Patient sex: M
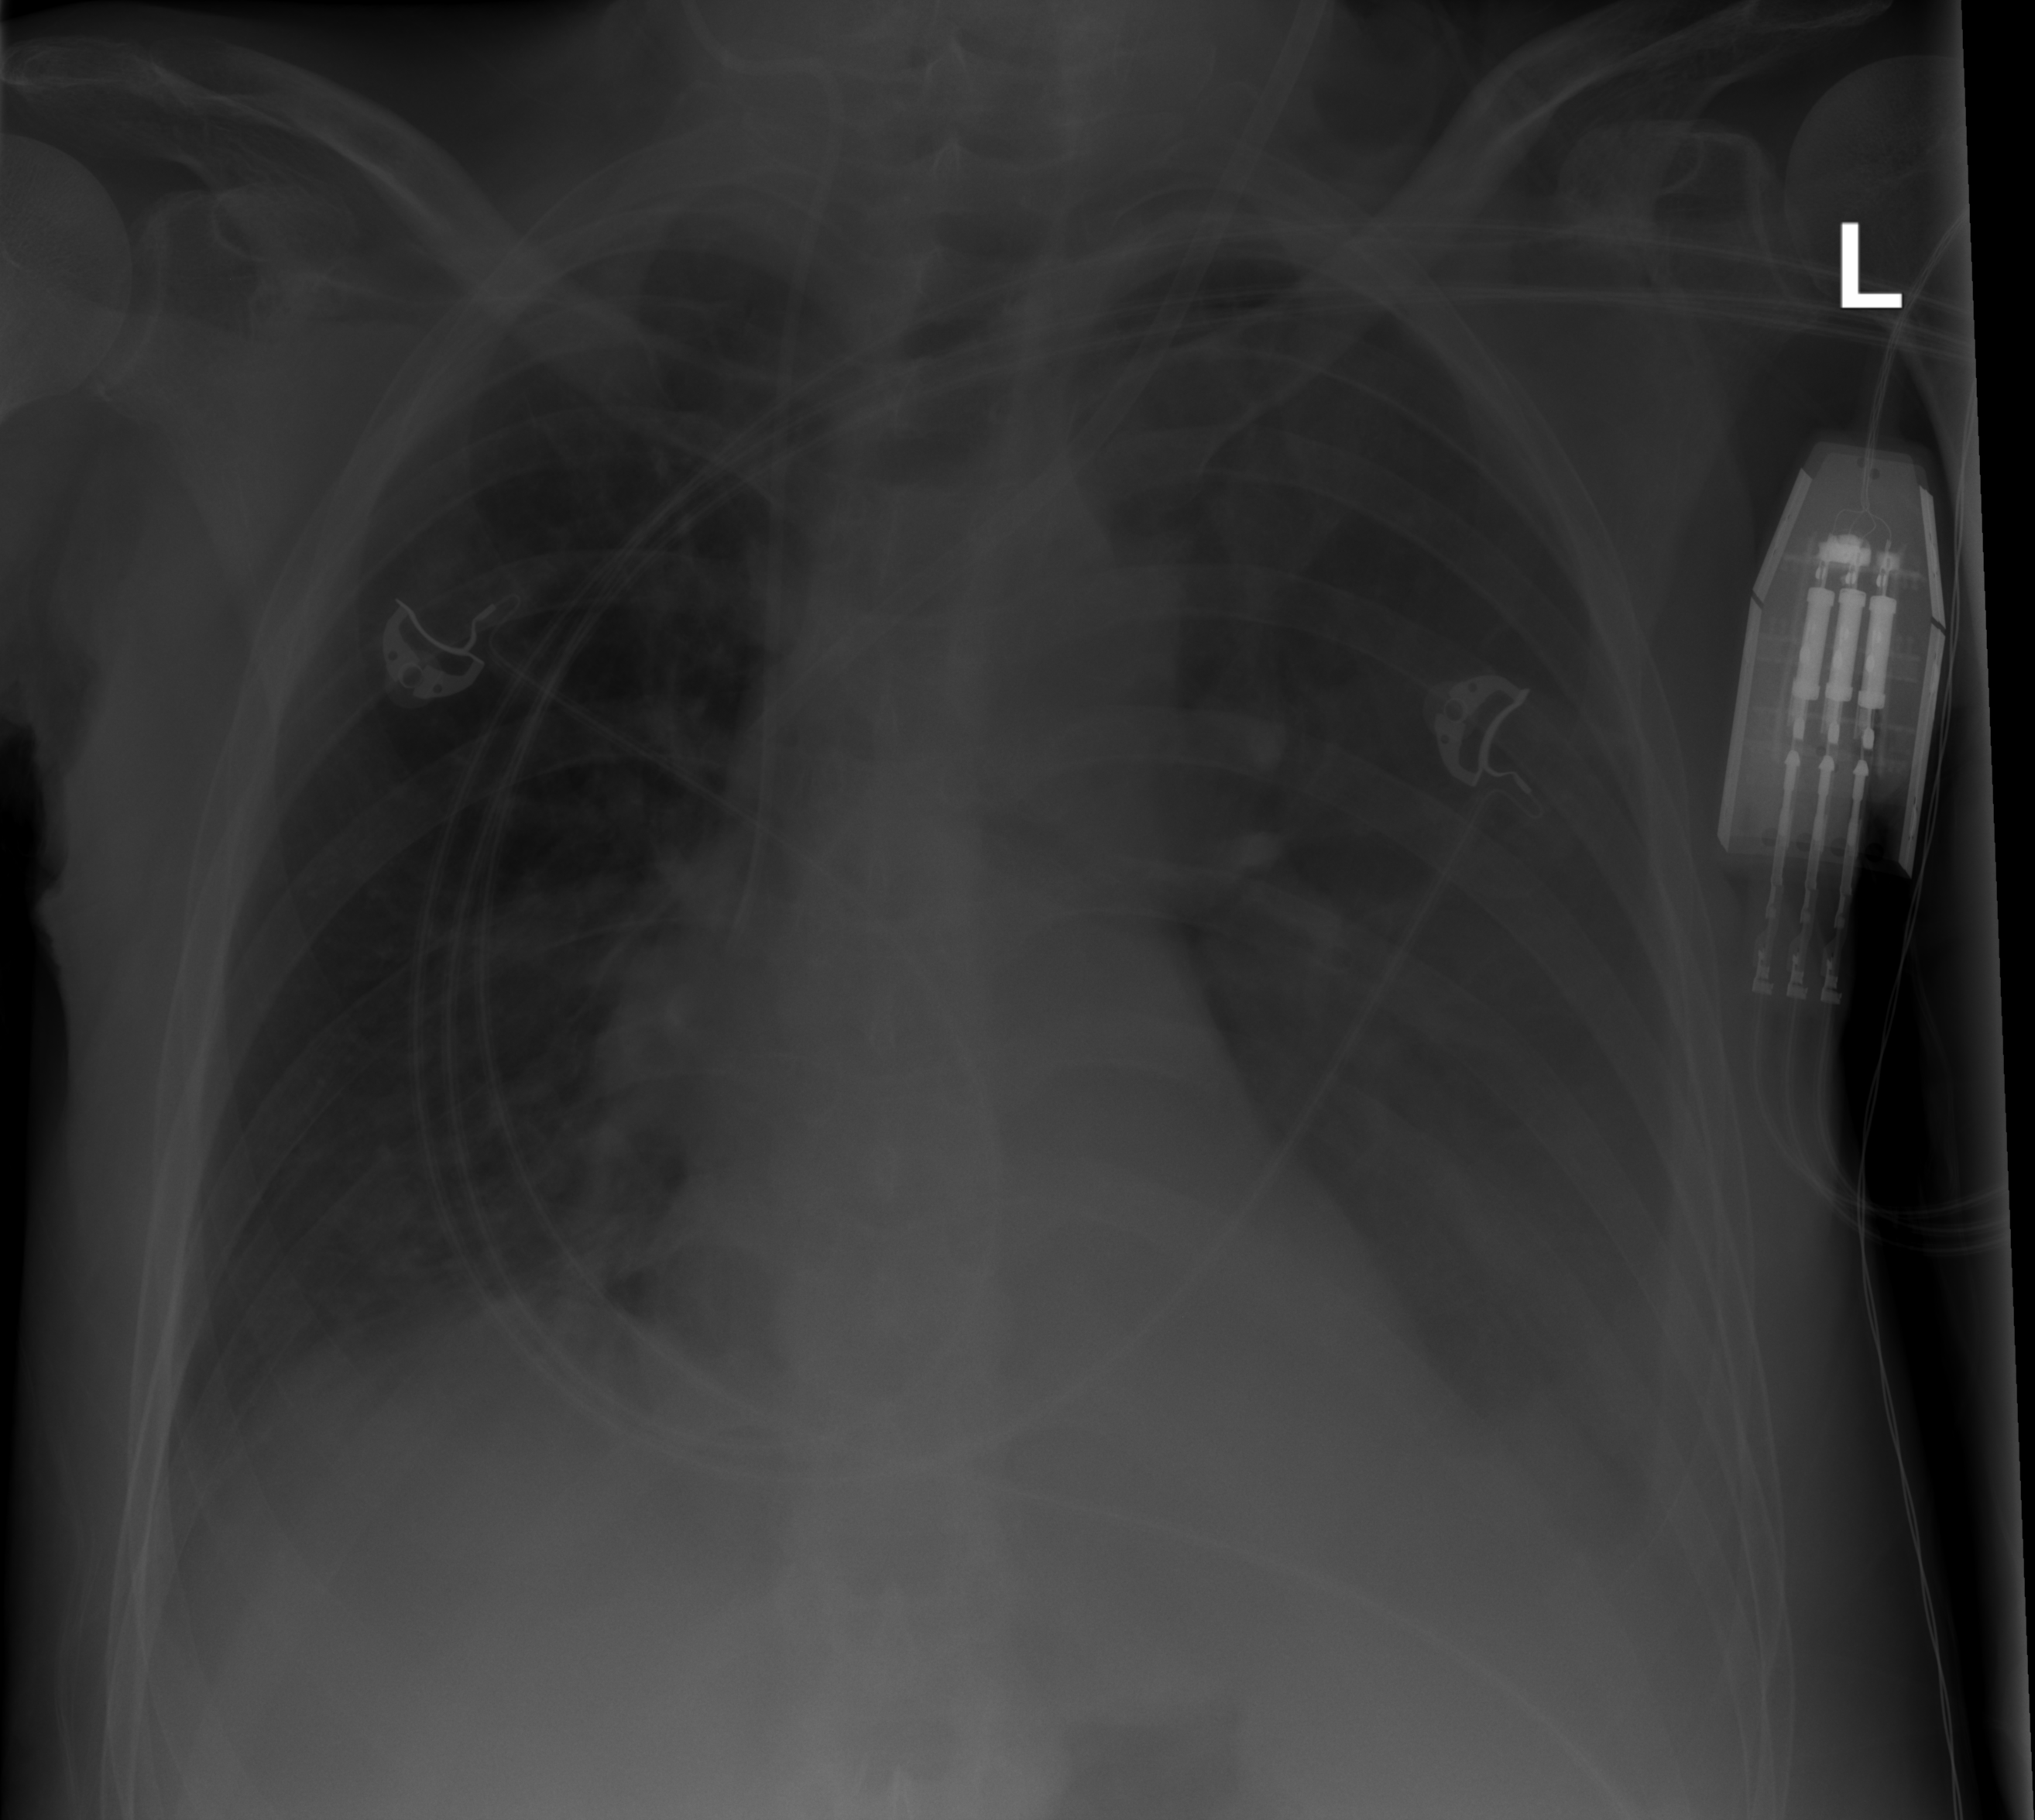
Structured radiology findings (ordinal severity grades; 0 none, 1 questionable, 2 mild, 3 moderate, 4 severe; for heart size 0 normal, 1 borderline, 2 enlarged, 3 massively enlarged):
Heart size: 0
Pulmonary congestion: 2
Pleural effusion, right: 0
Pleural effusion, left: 2
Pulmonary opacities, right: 0
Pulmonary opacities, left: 0
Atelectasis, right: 0
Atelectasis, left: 2